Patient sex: F
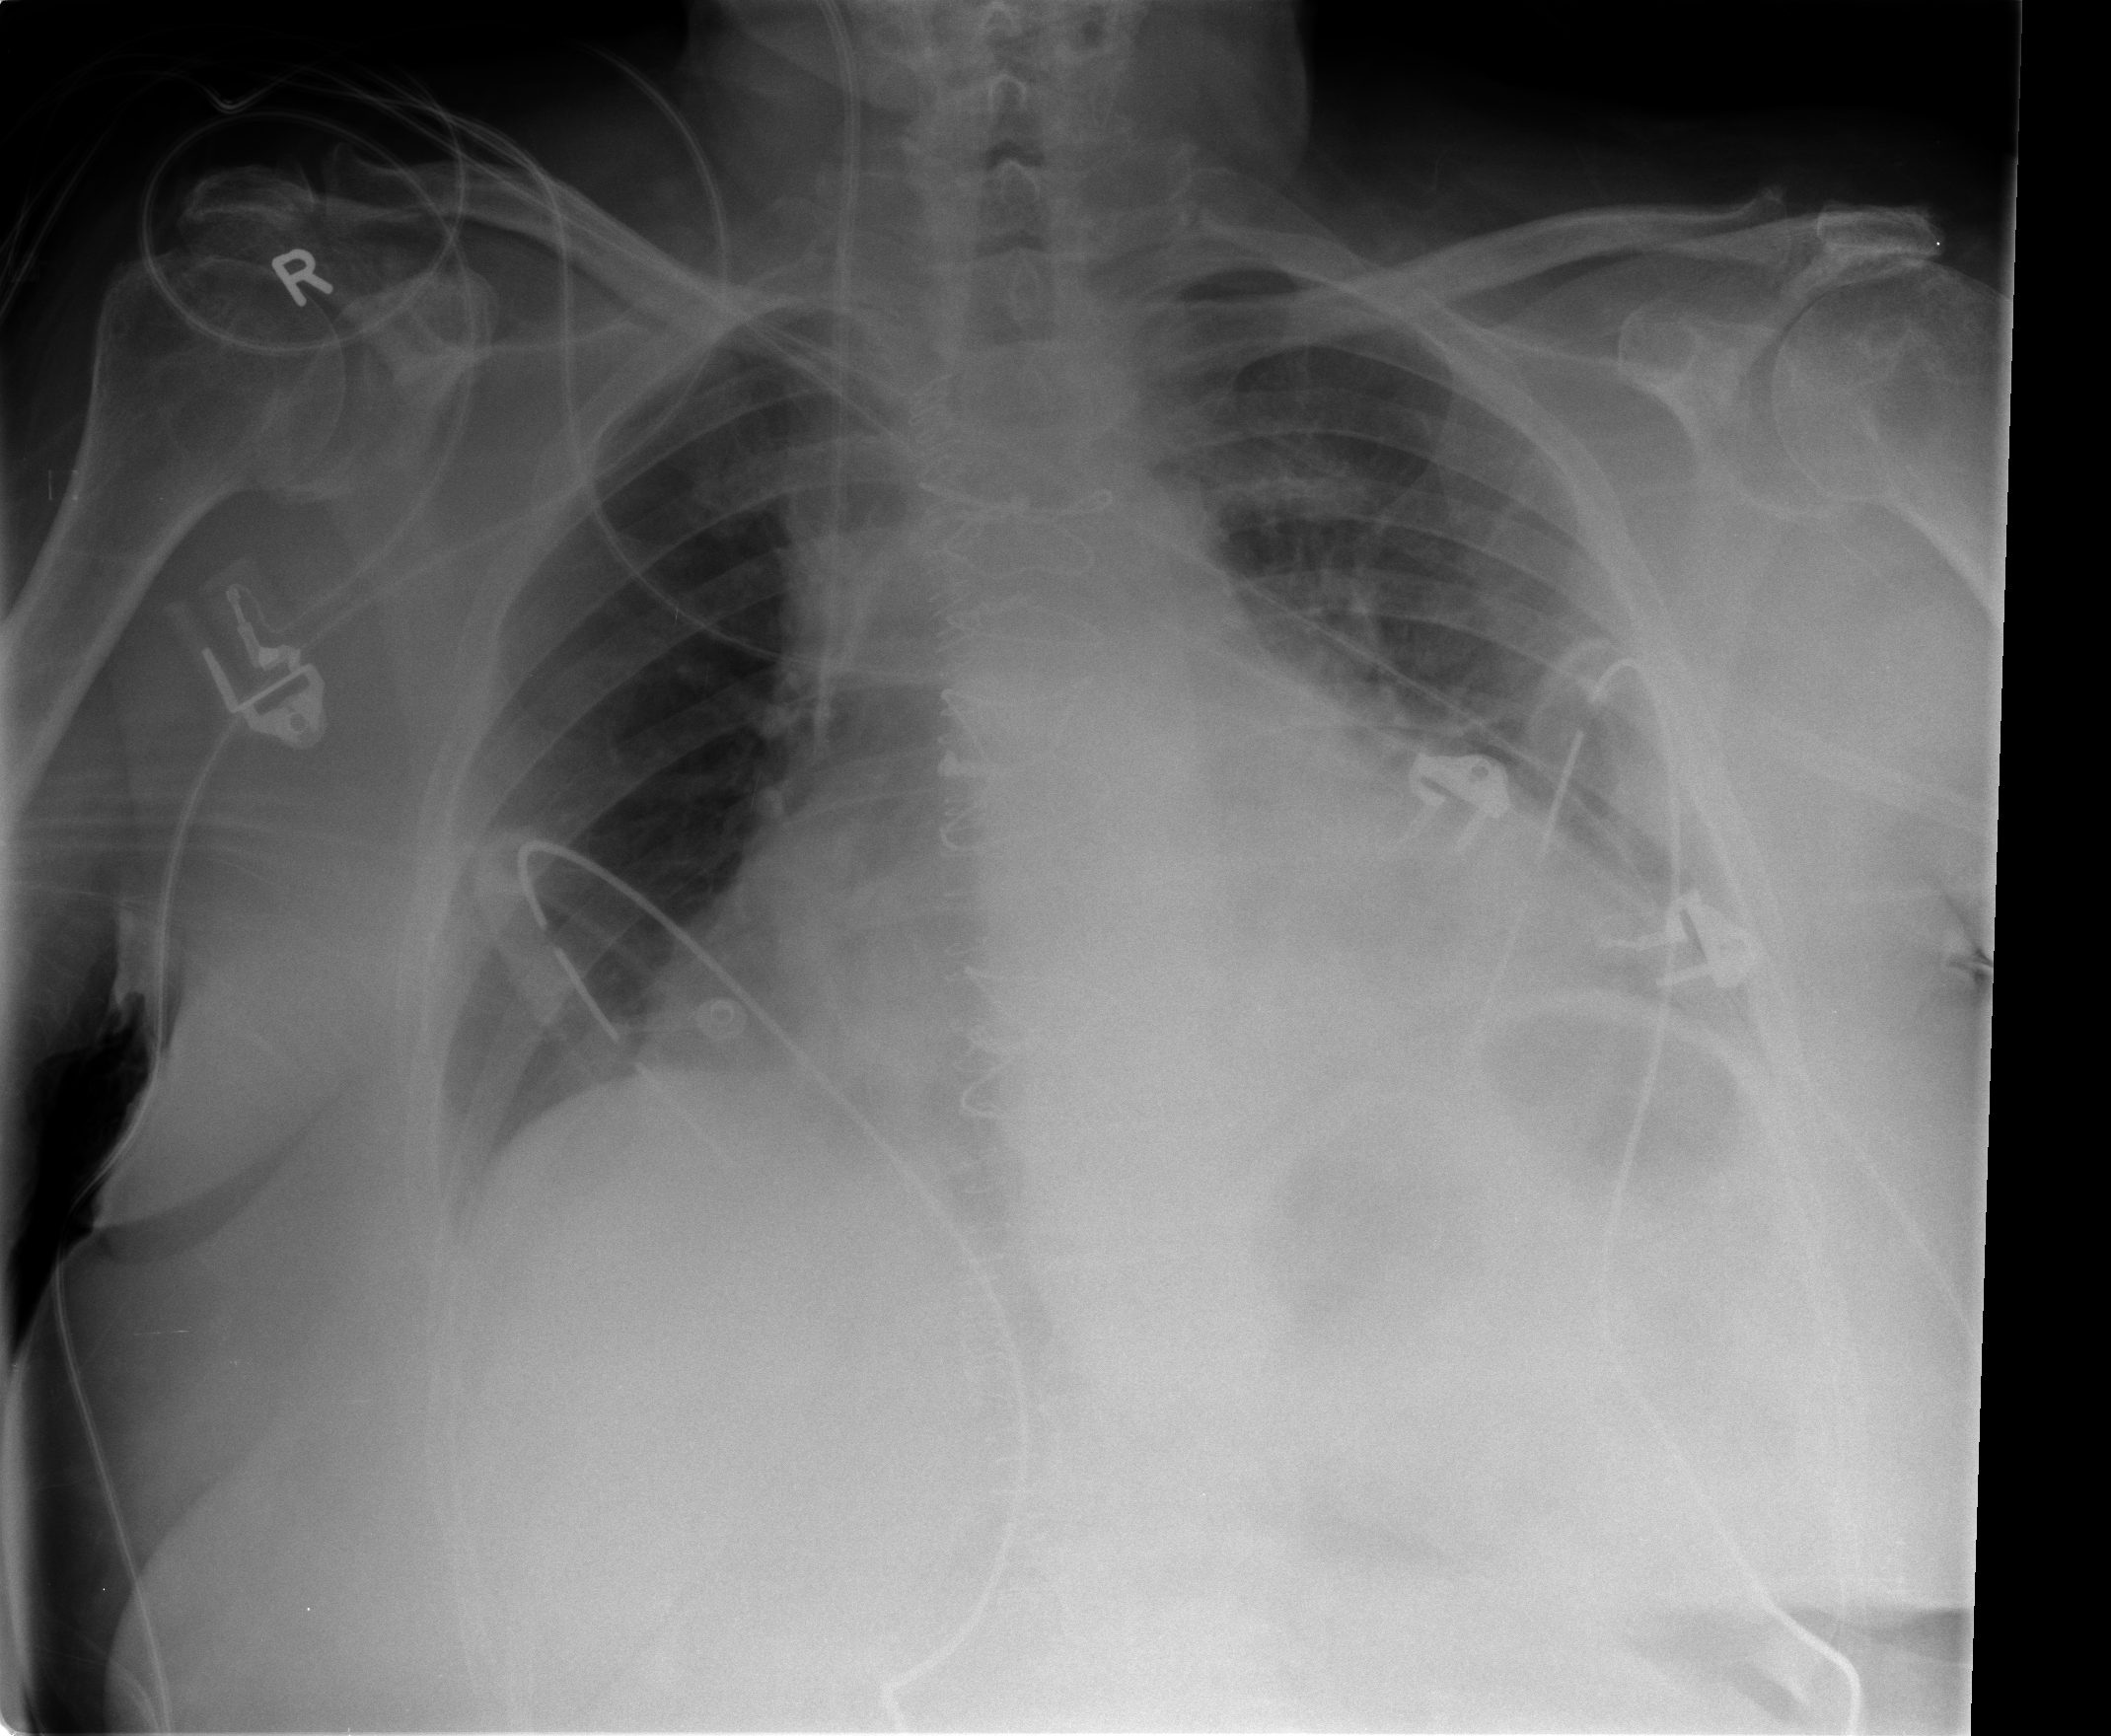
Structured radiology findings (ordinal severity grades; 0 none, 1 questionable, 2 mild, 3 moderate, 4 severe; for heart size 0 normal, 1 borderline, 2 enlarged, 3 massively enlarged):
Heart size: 2
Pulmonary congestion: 2
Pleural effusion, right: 2
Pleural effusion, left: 1
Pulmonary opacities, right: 0
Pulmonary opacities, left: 0
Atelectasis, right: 1
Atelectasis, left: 2